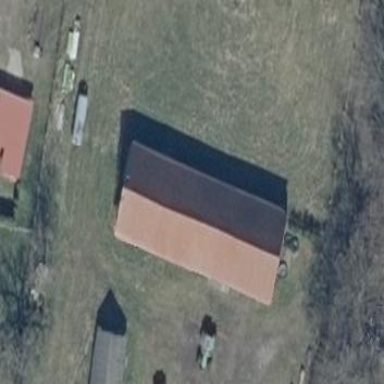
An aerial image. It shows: Simple house.